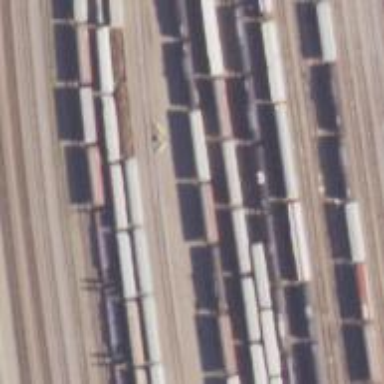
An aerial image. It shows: Railway yard used for servicing trains.